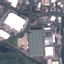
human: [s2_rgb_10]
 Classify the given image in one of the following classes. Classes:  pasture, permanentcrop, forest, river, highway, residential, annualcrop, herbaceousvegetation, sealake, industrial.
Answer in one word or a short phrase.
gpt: Industrial